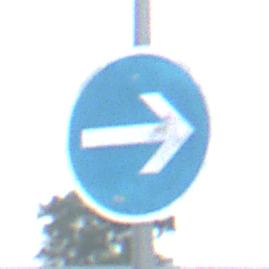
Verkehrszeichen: VorgeschriebeneFahrtrichtungHierRechts
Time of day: Midday
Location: Outdoor (Suburban)
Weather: Overcast
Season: NotSpecified
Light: Natural